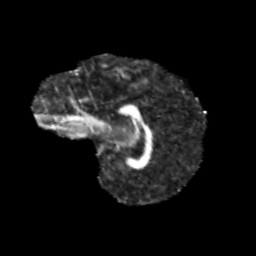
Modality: FA
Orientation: sagittal
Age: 11
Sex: male
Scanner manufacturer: siemens
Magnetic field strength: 3 T
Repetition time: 3.8 s
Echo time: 0.07 s